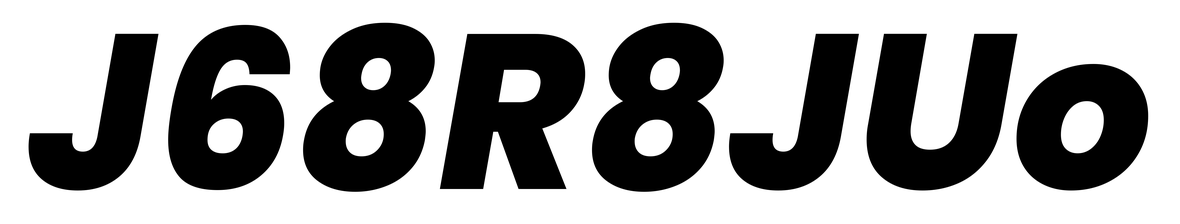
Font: Poppins-ExtraBoldItalic